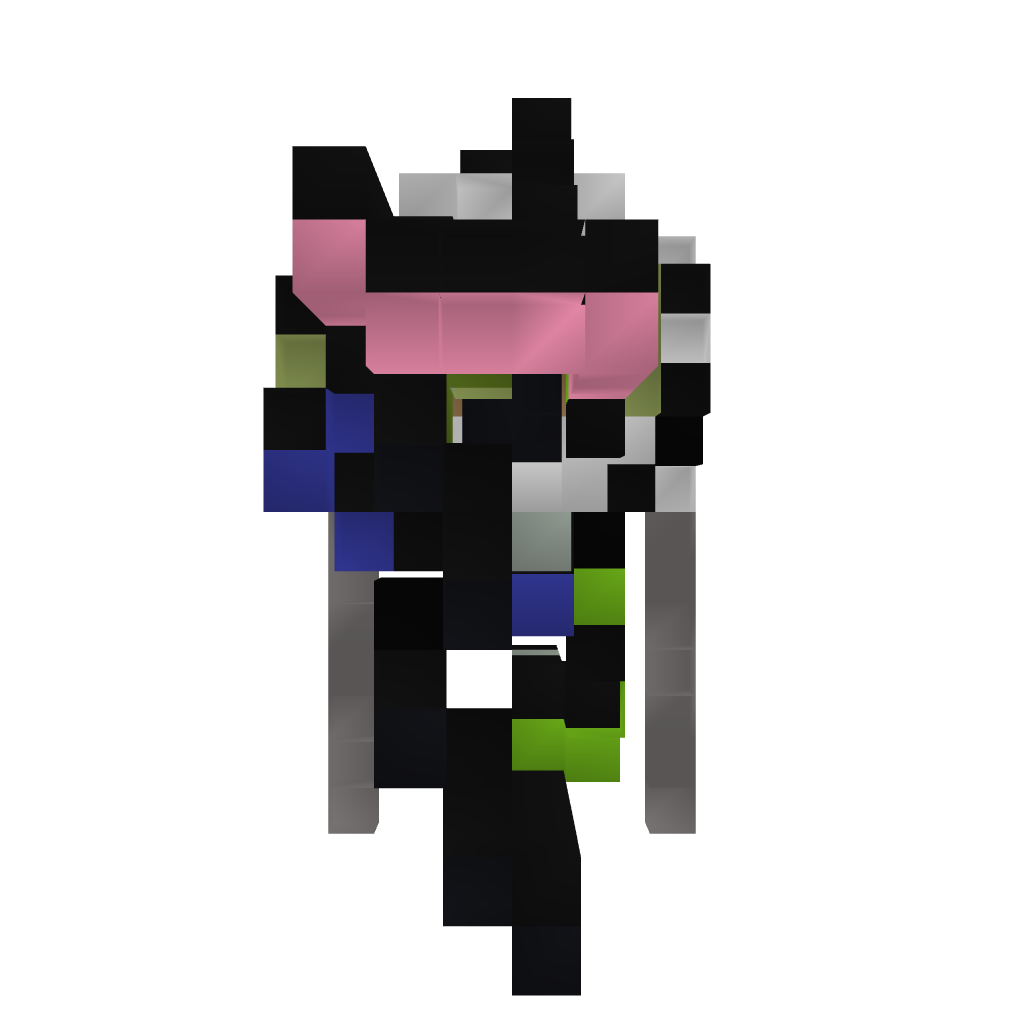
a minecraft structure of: PVP/Adventure Lobby Basic Cabine